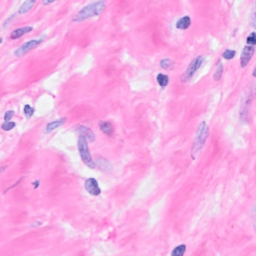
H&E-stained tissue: Breast